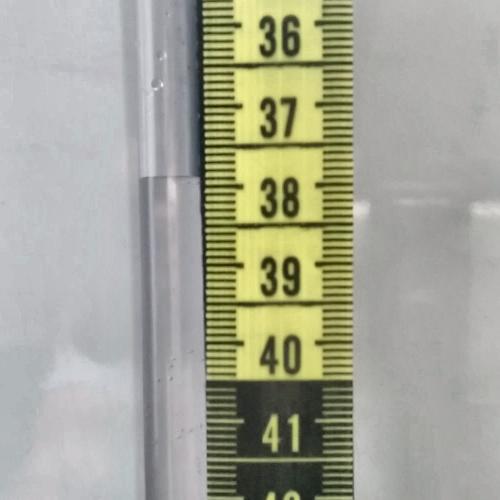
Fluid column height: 37.9 cm